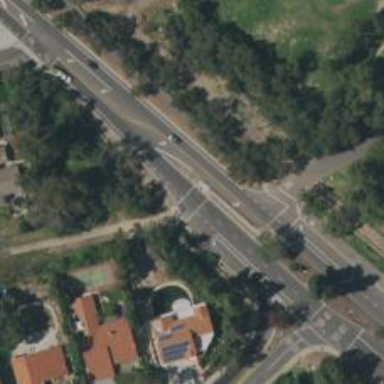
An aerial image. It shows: Marked crossing on the road.